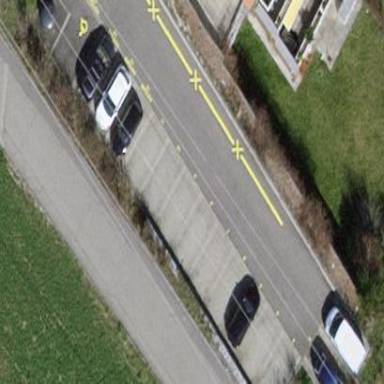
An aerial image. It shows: Parking area with surface.